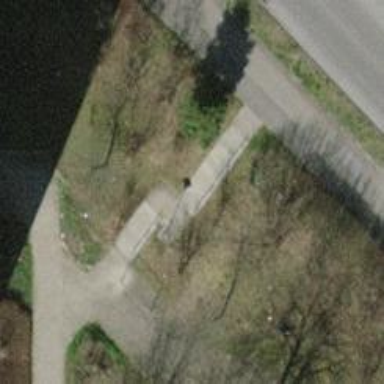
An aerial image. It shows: Set of concrete steps.